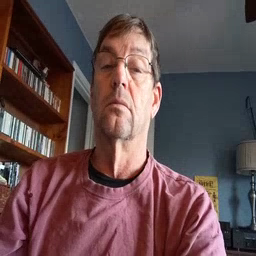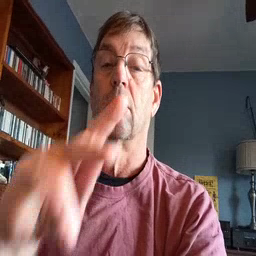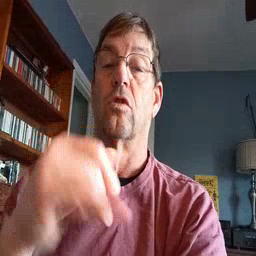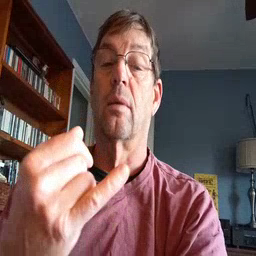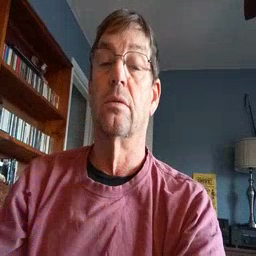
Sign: pajamas